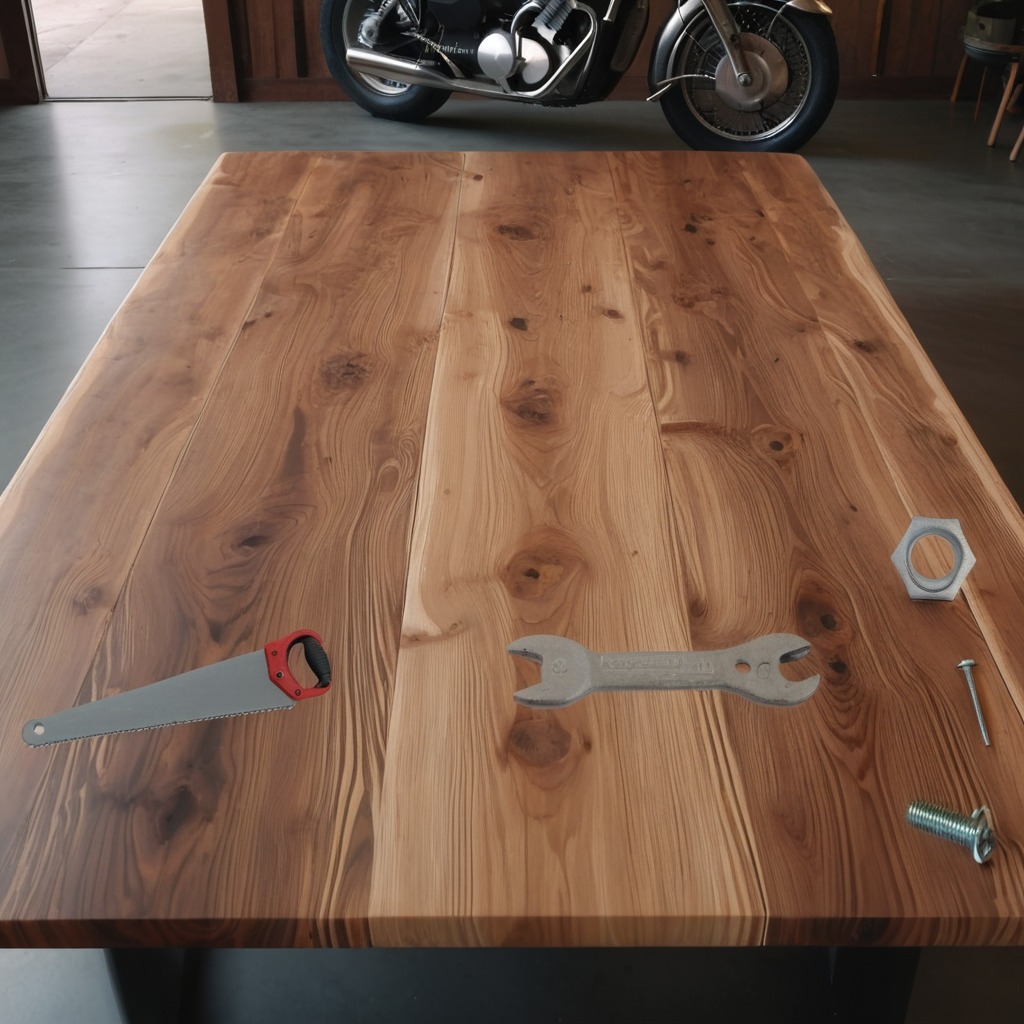
A metal machine screw, an iron nail, a handheld metal saw, a metal nut, and a wrench are lying on the oil-spilled wooden table in a vintage motorcycle garage.